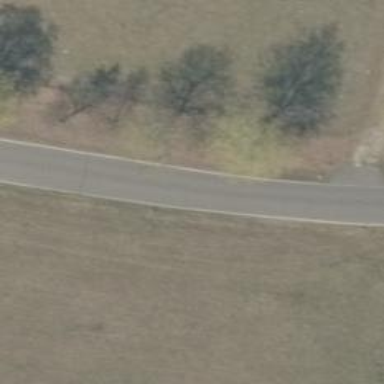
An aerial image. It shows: Tertiary road with asphalt surface.